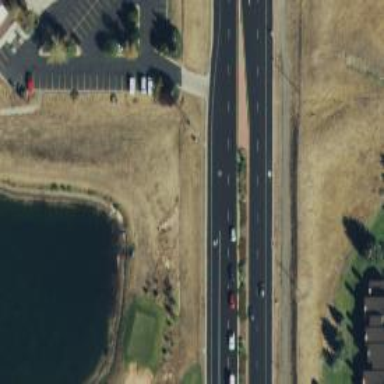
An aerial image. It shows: Asphalt road designated as trunk highway.